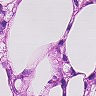
Metastatic tissue present: yes